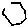
Label: hexagon